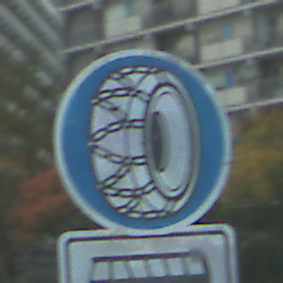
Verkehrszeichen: SchneekettenVorgeschrieben
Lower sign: HinweisDurchSinnbild13
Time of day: MorningAfternoon
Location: Outdoor (Urban)
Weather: PartlyCloudy
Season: NotSpecified
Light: Natural